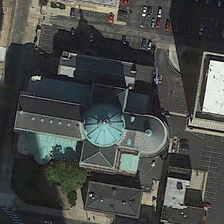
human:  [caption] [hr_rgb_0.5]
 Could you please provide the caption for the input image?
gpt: a cyan church is surrounded by several buildings and parking lots .

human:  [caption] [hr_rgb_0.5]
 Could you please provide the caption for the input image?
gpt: a cyan church is surrounded by several buildings and parking lots .

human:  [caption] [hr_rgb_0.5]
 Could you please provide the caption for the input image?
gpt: a cyan church is surrounded by several buildings and parking lots .

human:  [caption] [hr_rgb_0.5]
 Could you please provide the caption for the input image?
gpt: a cyan church is surrounded by several buildings and parking lots .

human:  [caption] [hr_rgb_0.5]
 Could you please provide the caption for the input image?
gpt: a cyan church is surrounded by several buildings and parking lots .